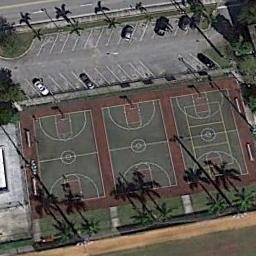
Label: basketball_court